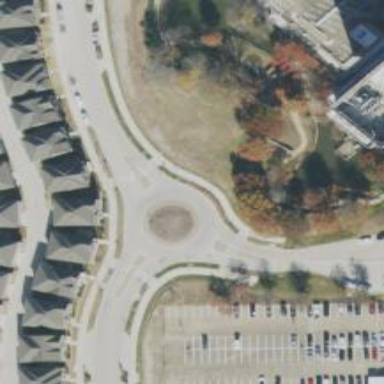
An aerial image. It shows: Residential road with roundabout.